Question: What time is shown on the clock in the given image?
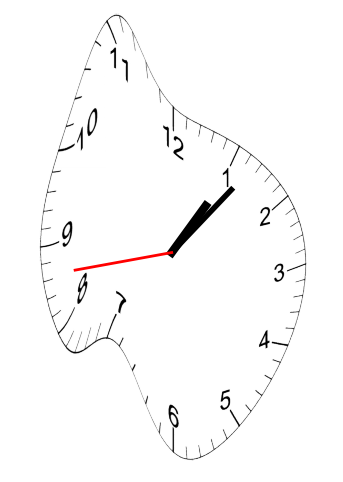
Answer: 01:06:43